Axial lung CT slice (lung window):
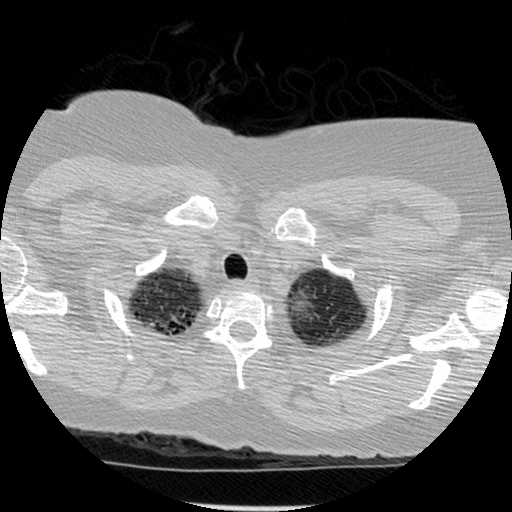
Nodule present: no